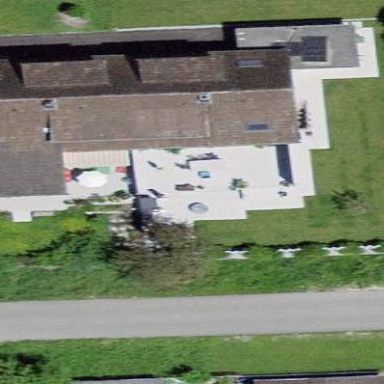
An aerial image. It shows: Semi-detached house with gabled roof.